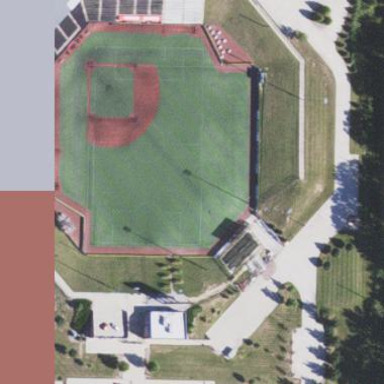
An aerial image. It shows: Baseball stadium for leisure land sports.